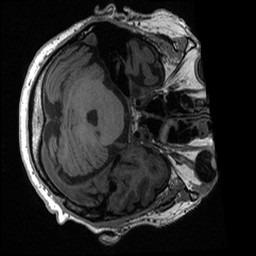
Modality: T1w
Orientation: axial
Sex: male
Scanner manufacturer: ge
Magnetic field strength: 3 T
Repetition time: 0.0064 s
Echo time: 0.00281 s